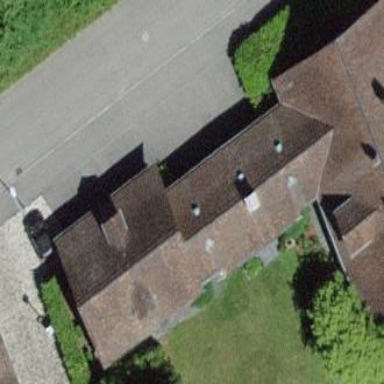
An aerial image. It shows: Building with gabled roof made of roof tiles.